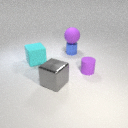
large gray metal cube in front of small purple rubber cylinder